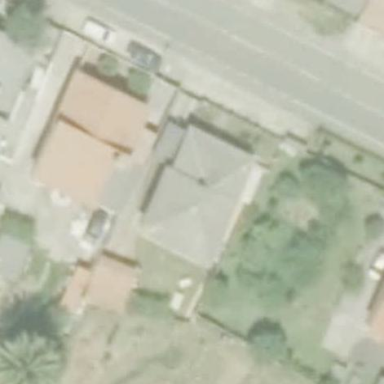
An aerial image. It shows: Simple house.